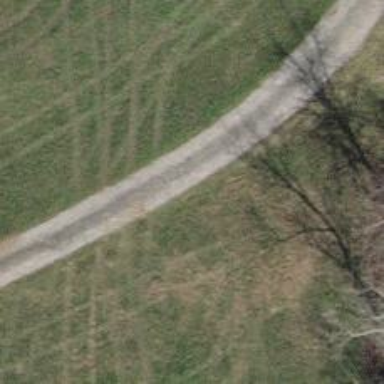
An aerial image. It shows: Gravel track.